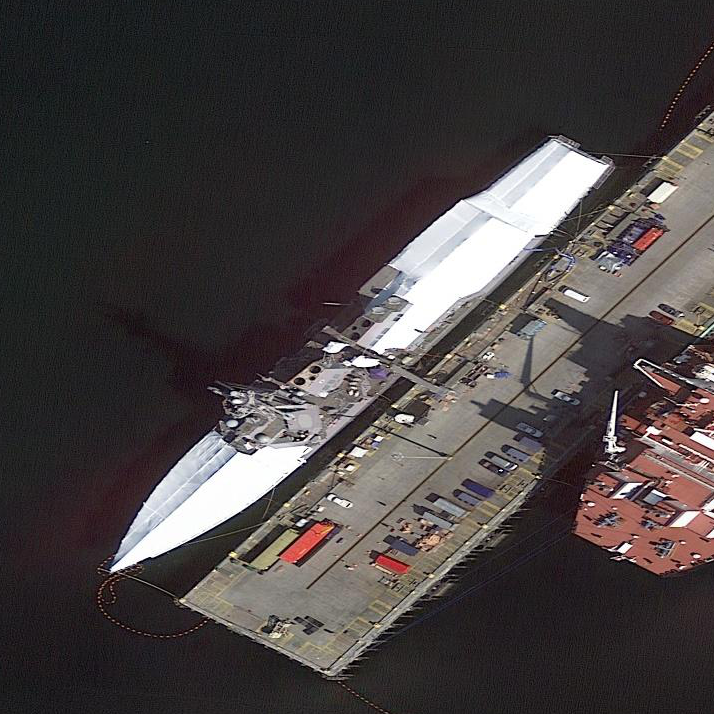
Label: destroyer